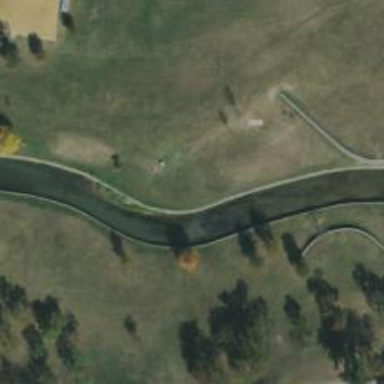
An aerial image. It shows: Disc golf basket.